Interaction volume radius: 10 \u00c5
Interaction volume height: 10 \u00c5
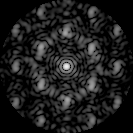
Disorder parameter: 0.5725